Question: Often in Eclipse when I hit Cmd S (to save my file) with a running app I get this dialog box appearing:

How do I disable it from appearing?
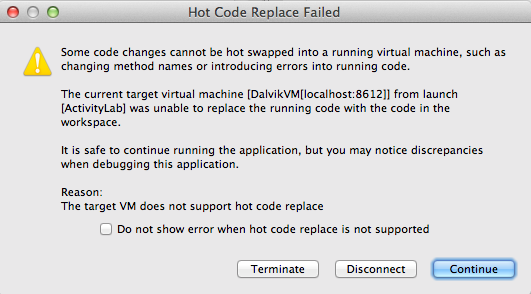
Answer: A number of options:
- - - - <URL>